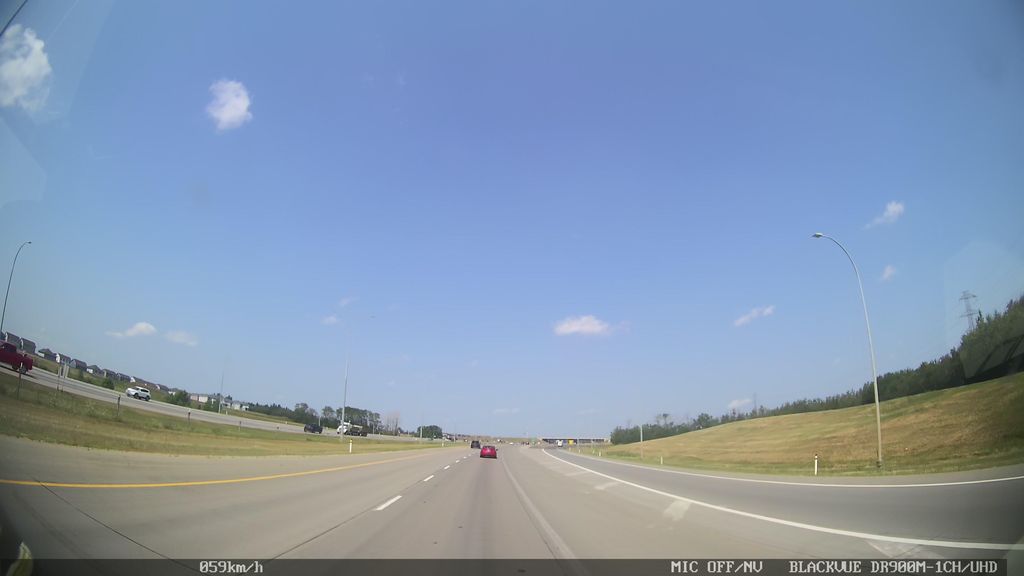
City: edmonton